Field crop: maize
Growth stage: 2
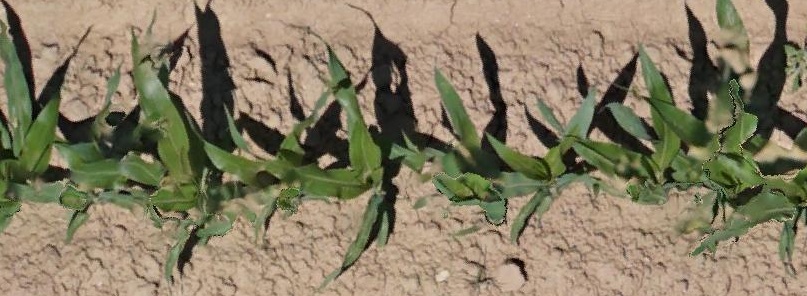
Species: maize